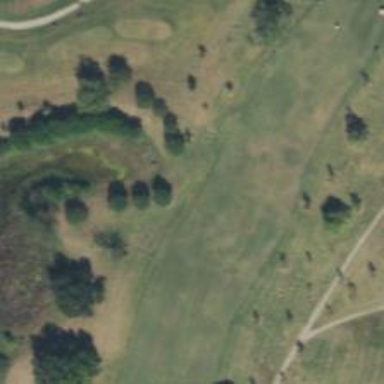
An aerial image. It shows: Golf fairway surrounded by grass.